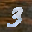
Label: 3